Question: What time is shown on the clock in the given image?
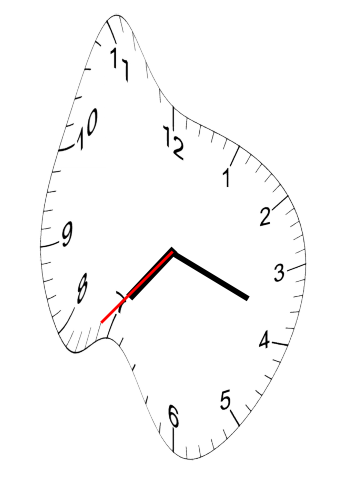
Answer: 07:18:37